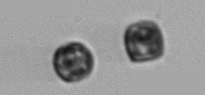
Label: Thalassiosira